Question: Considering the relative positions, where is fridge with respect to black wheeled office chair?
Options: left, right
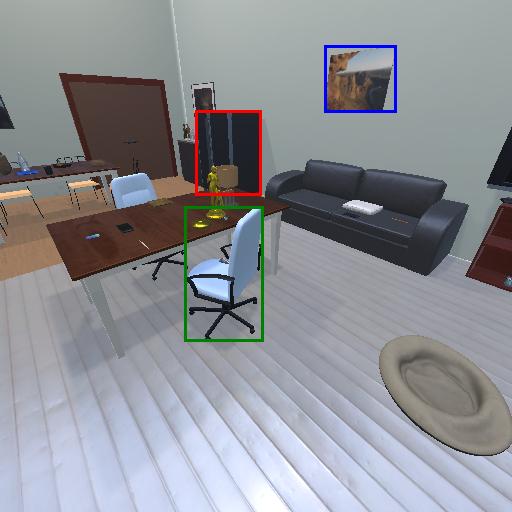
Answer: left